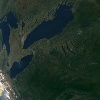
Label: land